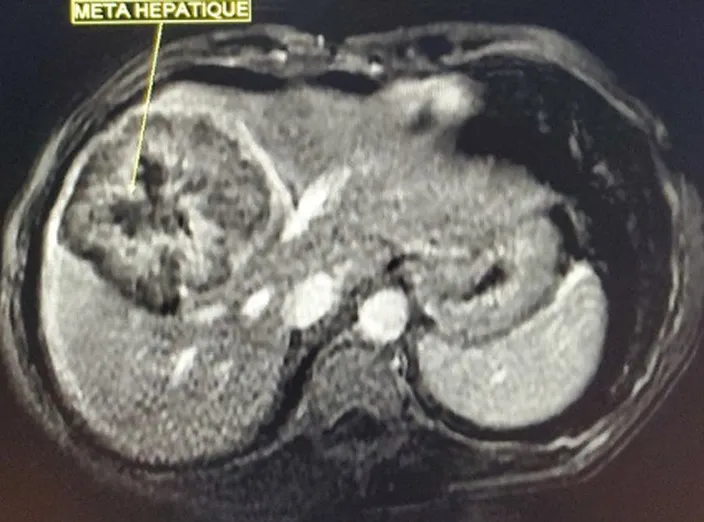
preoperative magnetic resonance imaging of the liver showing hepatic lesions with central necrosis.
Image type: radiology (mri)